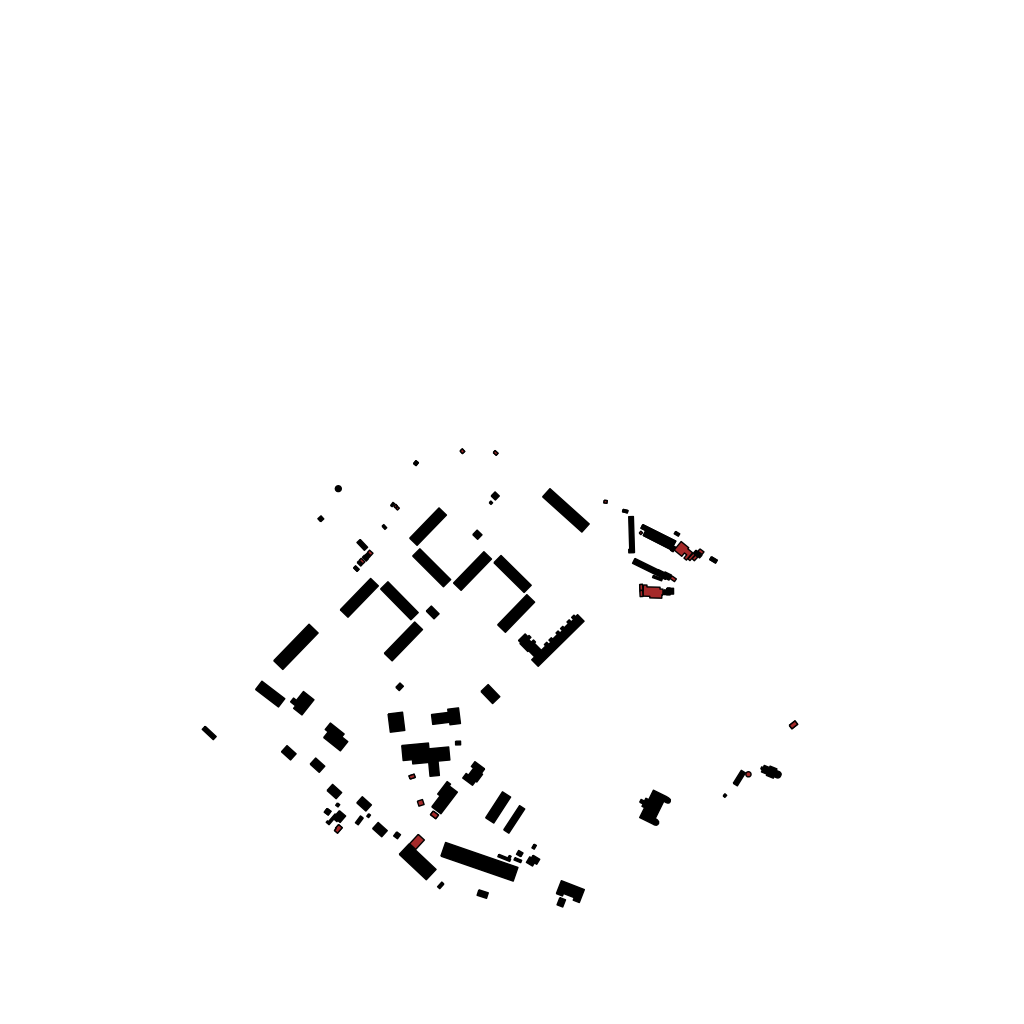
Tags: overhead vector_map, agriculture, industrial, recreation, residential, modern, soviet, individual_rise, low_rise, density_1, Building, Facility, 1.0 km²